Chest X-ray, PA view. Patient: 20 years old, sex M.
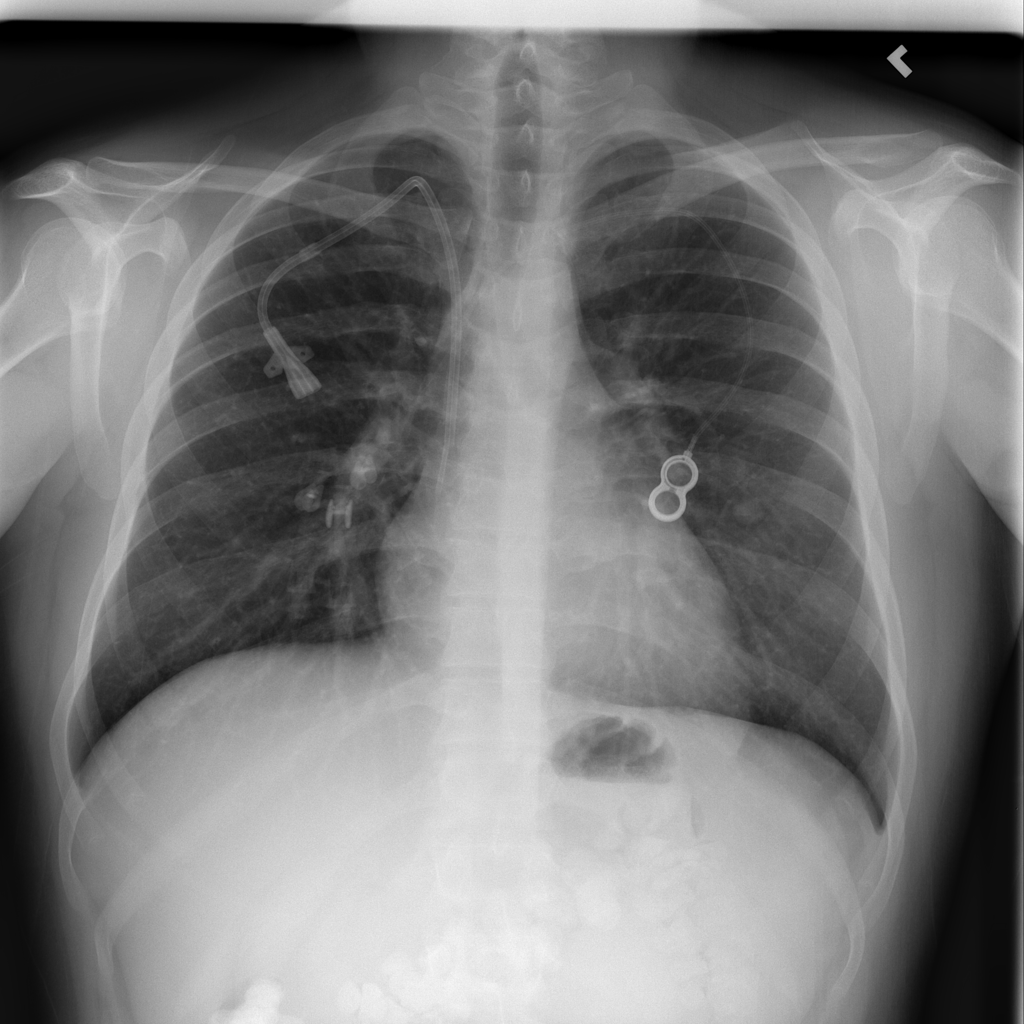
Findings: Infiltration